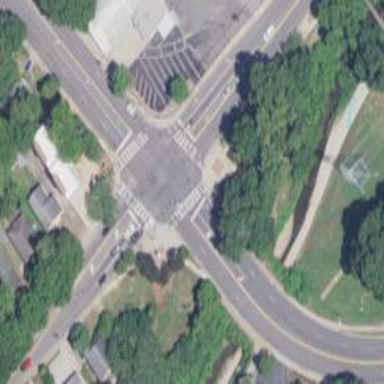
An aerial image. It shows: Marked road crossing.